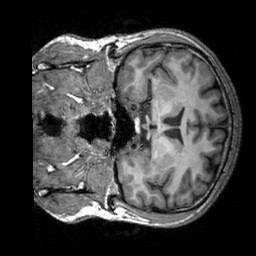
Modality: T1w
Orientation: coronal
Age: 32
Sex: male
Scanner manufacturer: siemens
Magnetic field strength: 3 T
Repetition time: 2.3 s
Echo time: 0.00303 s